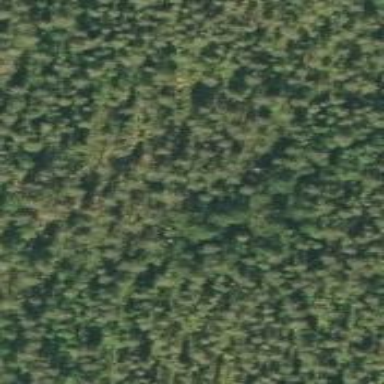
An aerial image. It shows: Woodland with needle-leaved trees.